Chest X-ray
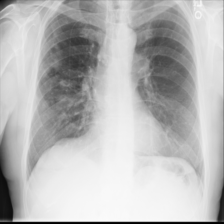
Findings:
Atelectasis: negative
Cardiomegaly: negative
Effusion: negative
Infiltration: negative
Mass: negative
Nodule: negative
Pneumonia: negative
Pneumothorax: negative
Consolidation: negative
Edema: negative
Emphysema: negative
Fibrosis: negative
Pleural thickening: negative
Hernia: negative